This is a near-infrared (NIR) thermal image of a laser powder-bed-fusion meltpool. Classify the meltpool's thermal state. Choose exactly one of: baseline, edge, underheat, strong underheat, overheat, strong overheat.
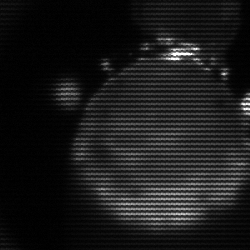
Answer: edge